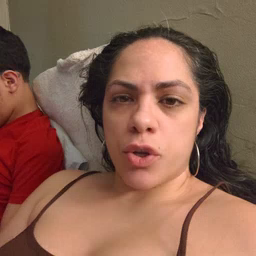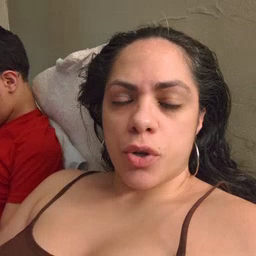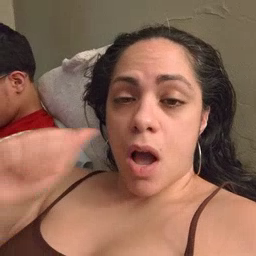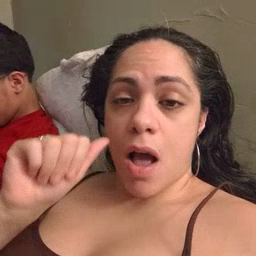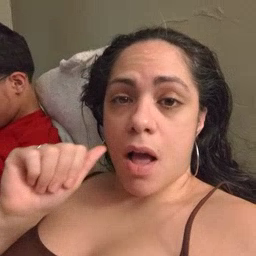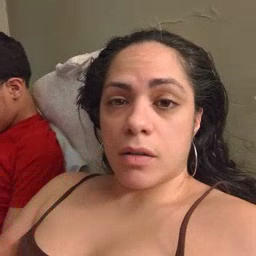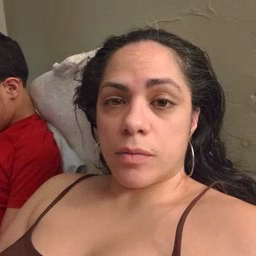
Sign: aunt